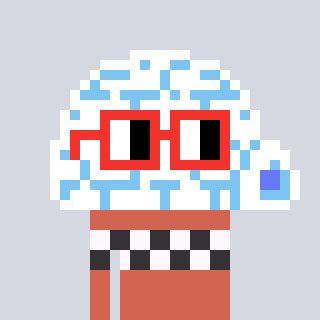
a pixel art character with square red glasses, a igloo-shaped head and a peachy-colored body on a cool background